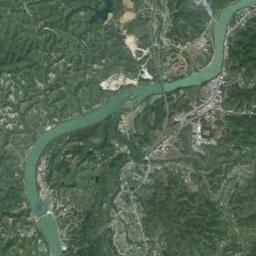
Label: river